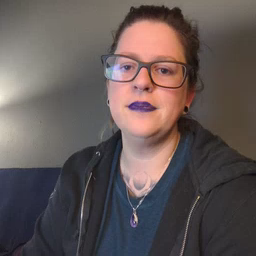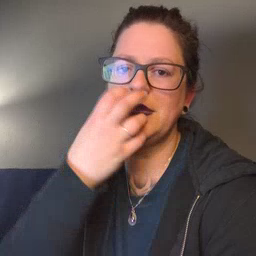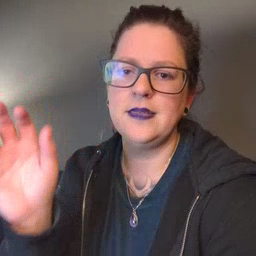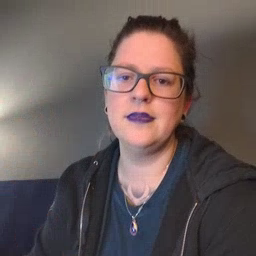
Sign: hot